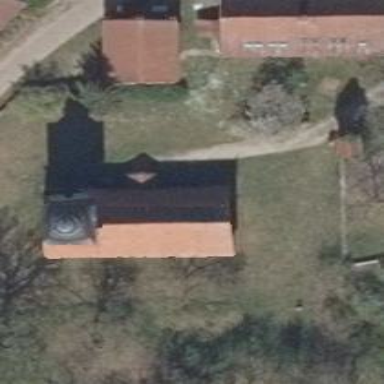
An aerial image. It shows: Place of worship.